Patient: sex F, age 66
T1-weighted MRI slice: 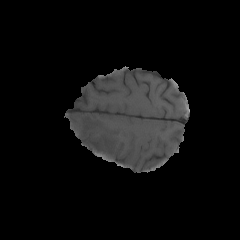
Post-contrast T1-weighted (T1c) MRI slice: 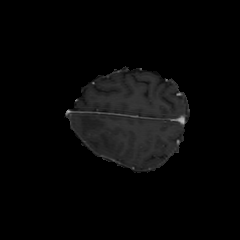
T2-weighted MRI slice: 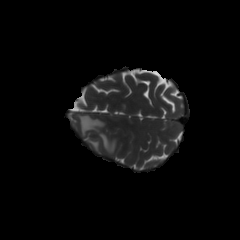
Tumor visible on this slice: yes
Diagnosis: Glioblastoma, IDH-wildtype
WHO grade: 4